Interaction volume radius: 5 \u00c5
Interaction volume height: 15 \u00c5
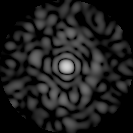
Disorder parameter: 0.8876